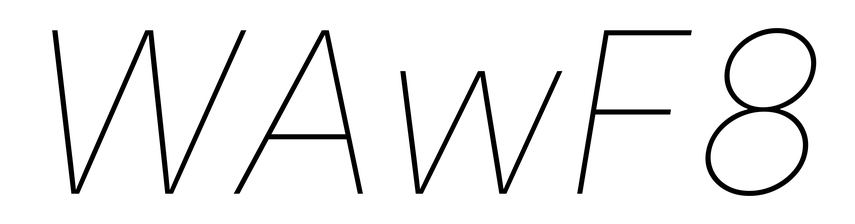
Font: Inter-Italic_Thin_Italic